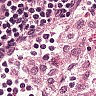
Metastatic tissue present: no